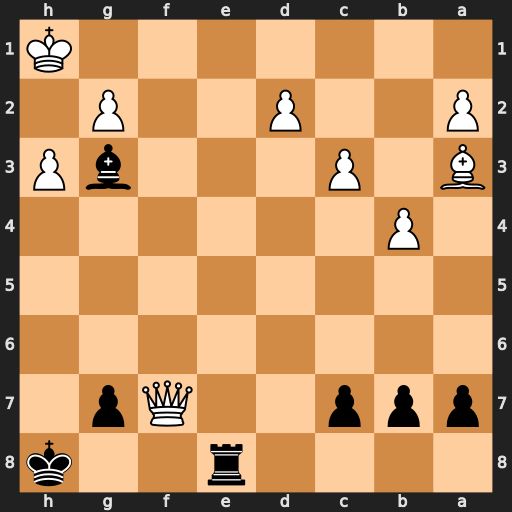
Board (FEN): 4r2k/ppp2Qp1/8/8/1P6/B1P3bP/P2P2P1/7K
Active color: b
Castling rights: -
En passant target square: -
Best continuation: Re1+ Qf1 Rxf1#